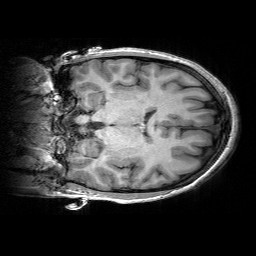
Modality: T1w
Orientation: coronal
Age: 17
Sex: female
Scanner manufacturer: siemens
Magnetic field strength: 3 T
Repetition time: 2.53 s
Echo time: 0.00297 s